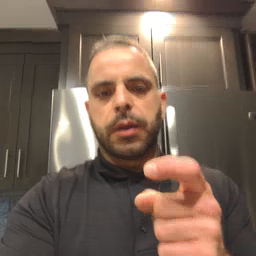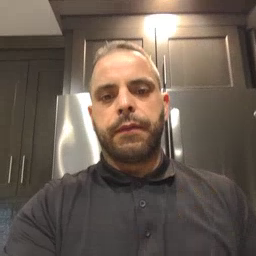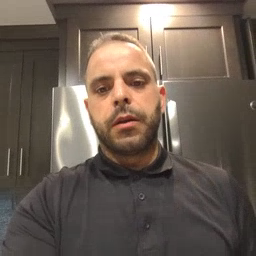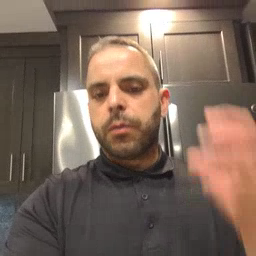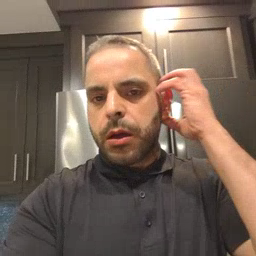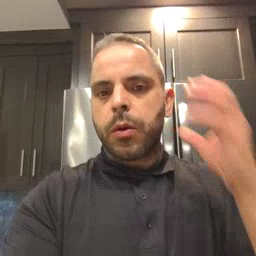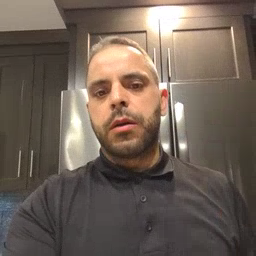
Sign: radio